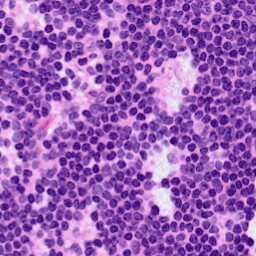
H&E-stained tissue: LymphNode